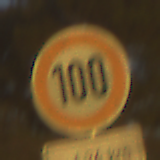
Verkehrszeichen: Geschwindigkeit100
Zusatzzeichen unten: LaengeEinerStrecke6
Umgebung: Outdoor, RoadRail
Tageszeit: SunriseSunset
Wetter: PartlyCloudy
Licht: Natural
Jahreszeit: NotSpecified
Kontrast: HighContrast